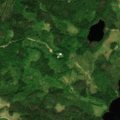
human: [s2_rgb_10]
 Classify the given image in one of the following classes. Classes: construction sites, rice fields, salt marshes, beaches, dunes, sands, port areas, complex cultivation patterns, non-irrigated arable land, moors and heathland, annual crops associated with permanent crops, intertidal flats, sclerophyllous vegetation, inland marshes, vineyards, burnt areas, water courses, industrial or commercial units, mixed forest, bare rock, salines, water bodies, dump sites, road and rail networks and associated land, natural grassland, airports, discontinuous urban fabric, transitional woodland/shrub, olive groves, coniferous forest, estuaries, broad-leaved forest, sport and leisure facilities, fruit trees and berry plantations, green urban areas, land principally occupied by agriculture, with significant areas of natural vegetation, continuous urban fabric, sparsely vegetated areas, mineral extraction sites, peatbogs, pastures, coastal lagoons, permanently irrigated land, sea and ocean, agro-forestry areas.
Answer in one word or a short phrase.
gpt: coniferous forest, mixed forest, water bodies